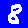
Digit: 8